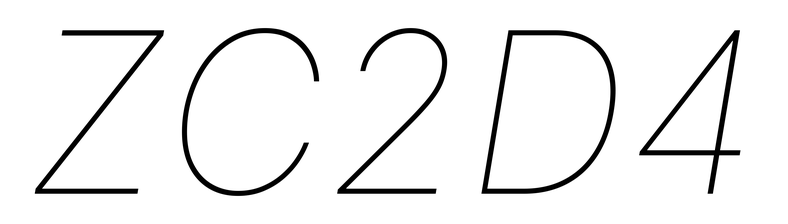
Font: Inter-Italic_Thin_Italic